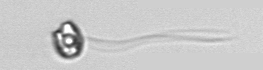
Label: flagellate_morphotype1